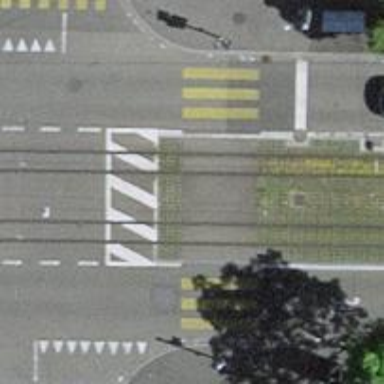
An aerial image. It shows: Crossing for the railway.